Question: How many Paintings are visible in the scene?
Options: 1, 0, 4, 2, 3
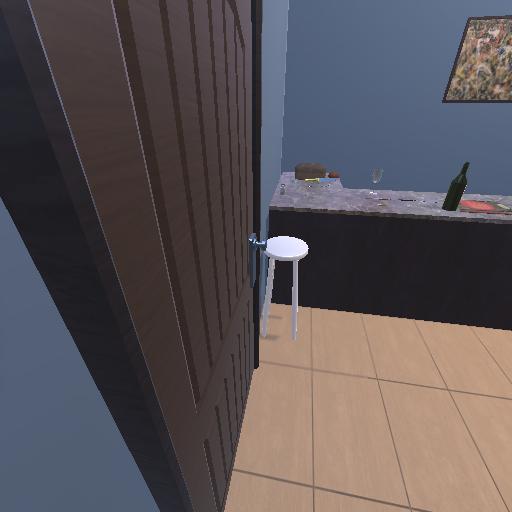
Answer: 1